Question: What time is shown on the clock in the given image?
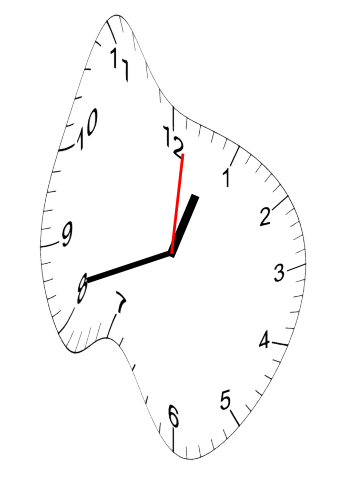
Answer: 12:42:01